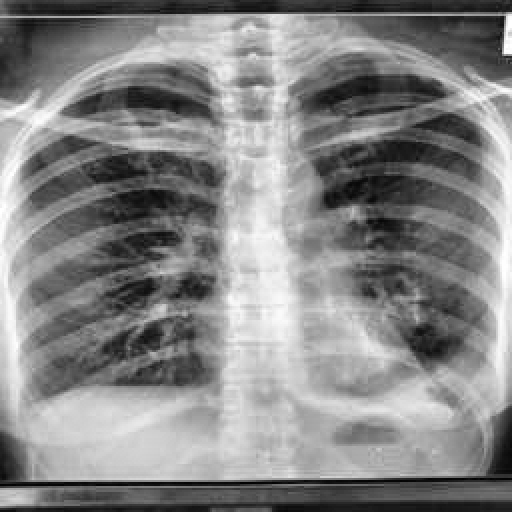
Finding: TUBERCULOSIS